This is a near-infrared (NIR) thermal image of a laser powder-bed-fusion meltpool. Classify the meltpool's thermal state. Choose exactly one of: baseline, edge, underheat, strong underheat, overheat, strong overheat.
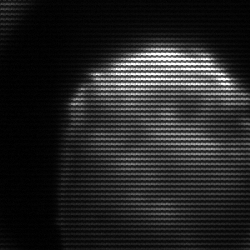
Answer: edge